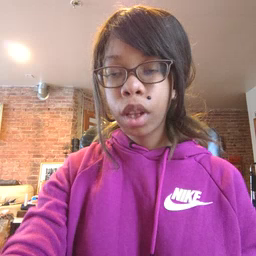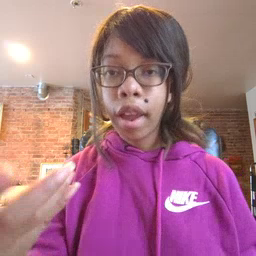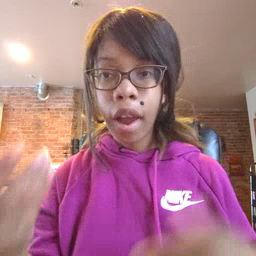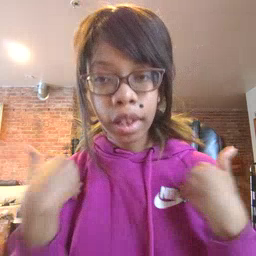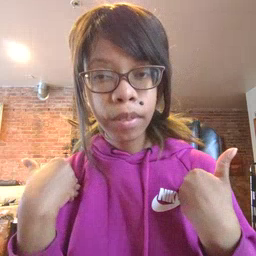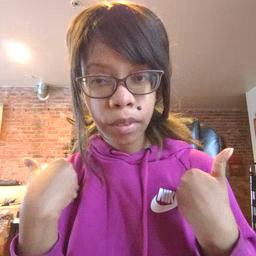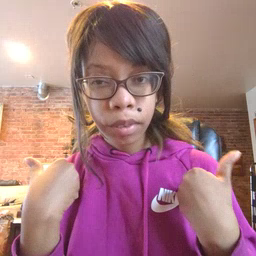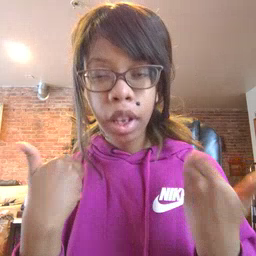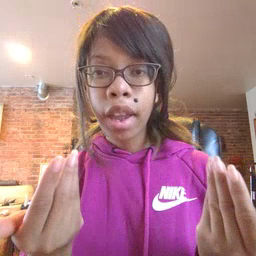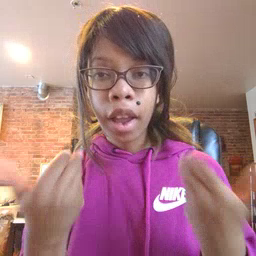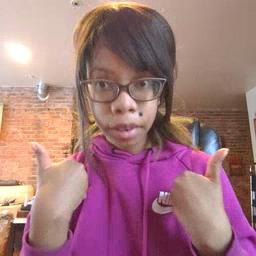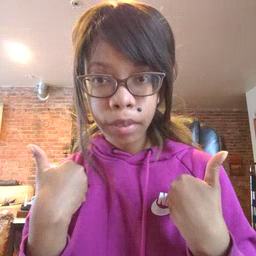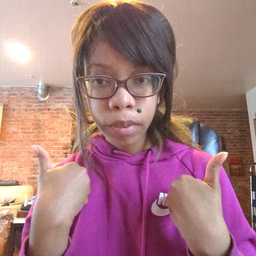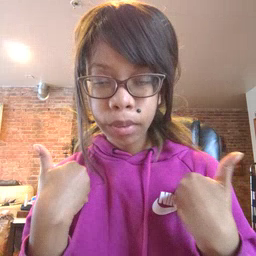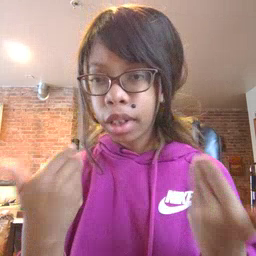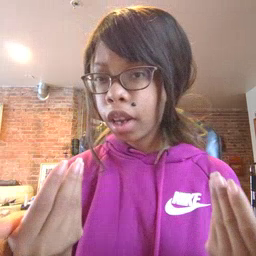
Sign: have